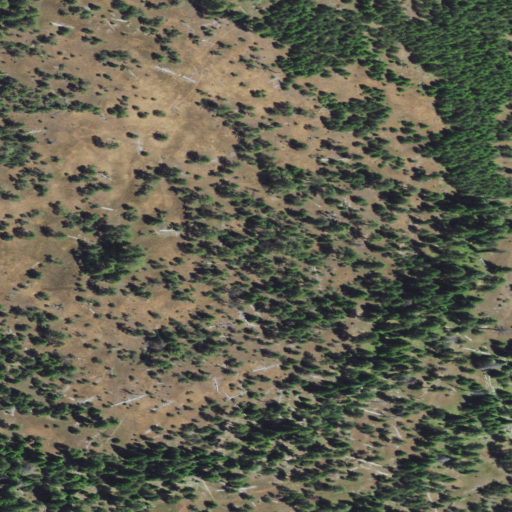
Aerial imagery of mountain in Oregon named Putney Mountain containing evergreen forest, grassland, and shrub